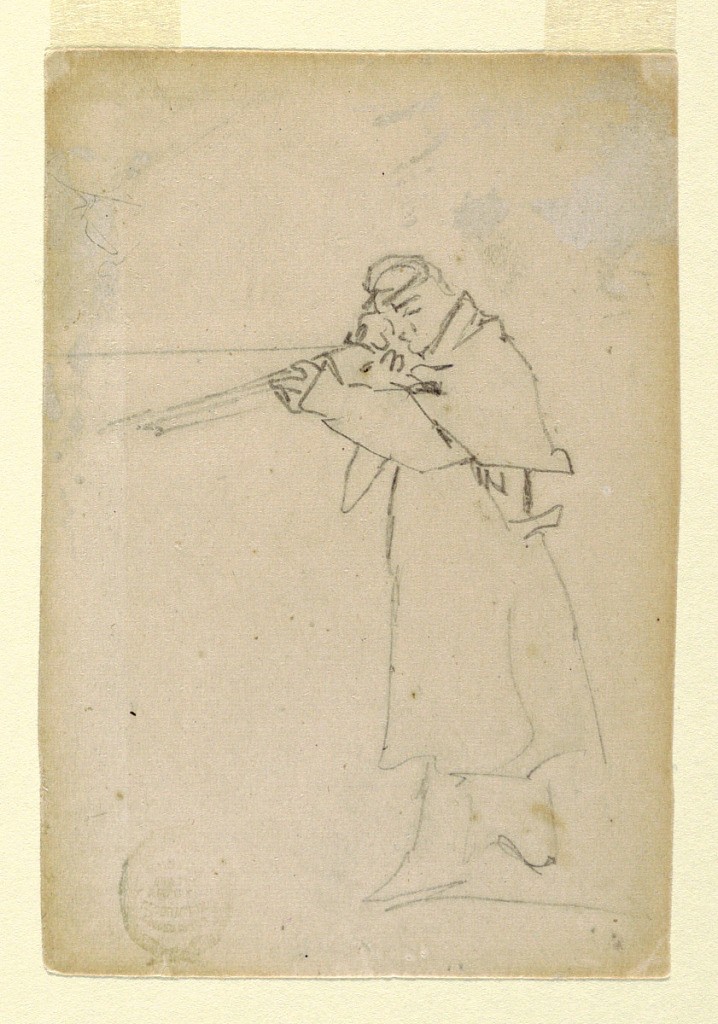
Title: Soldier Taking Aim
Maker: Winslow Homer, American, 1836–1910
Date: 1862
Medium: Graphite on paper, laid down
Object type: Drawing
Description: Vertical view of a soldier taking aim.